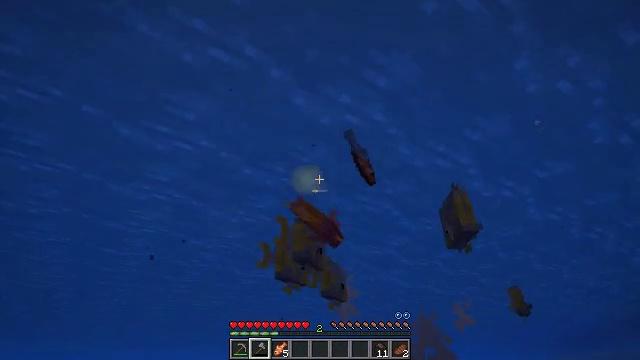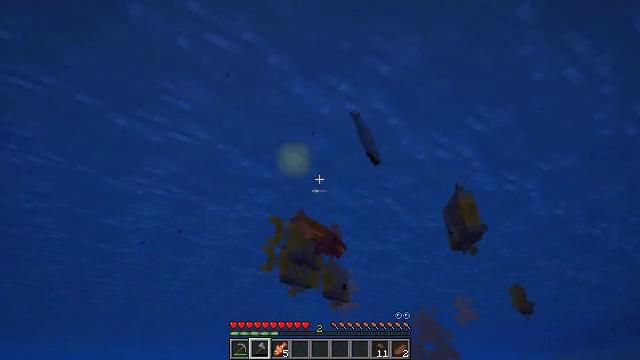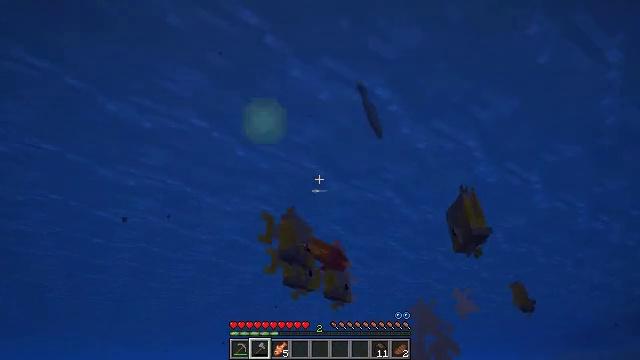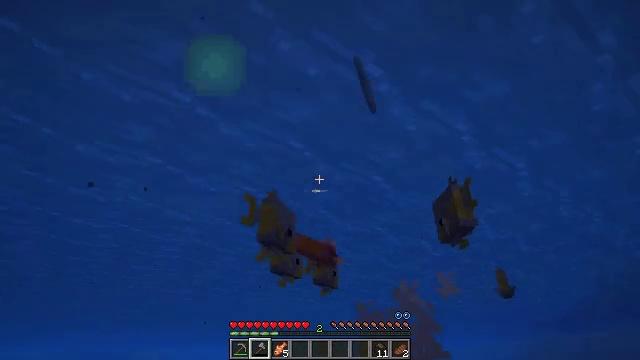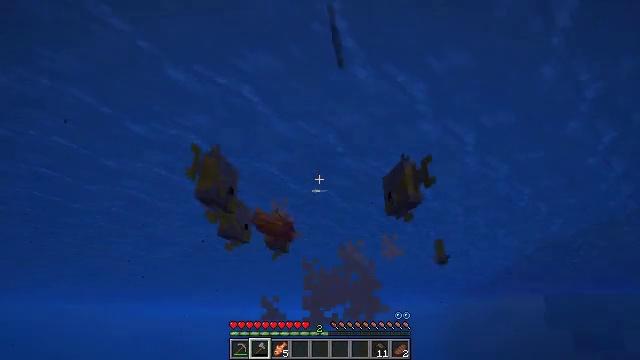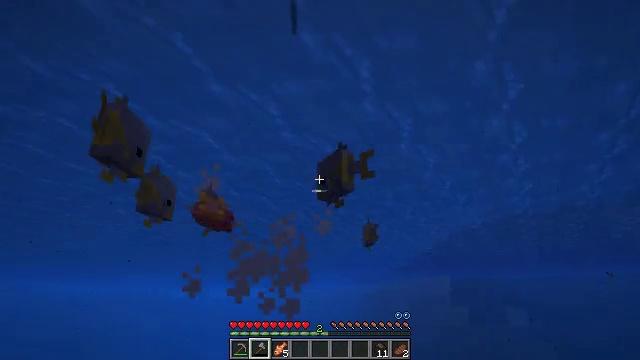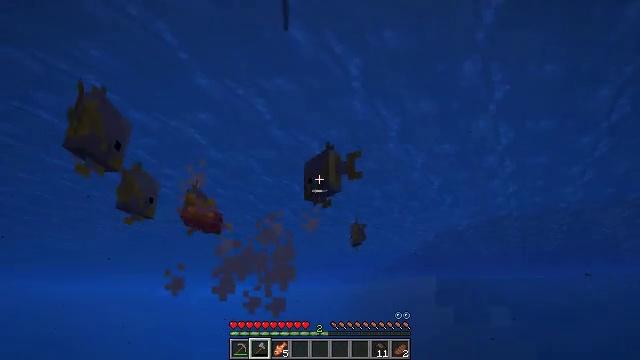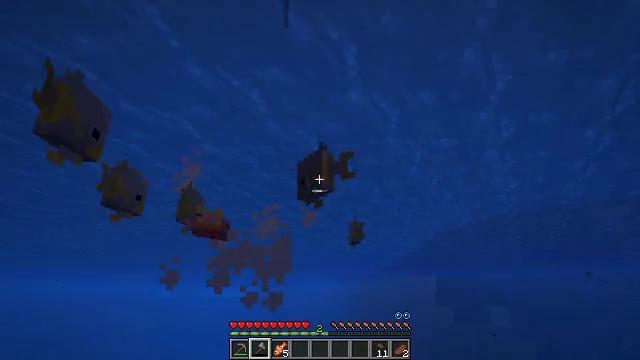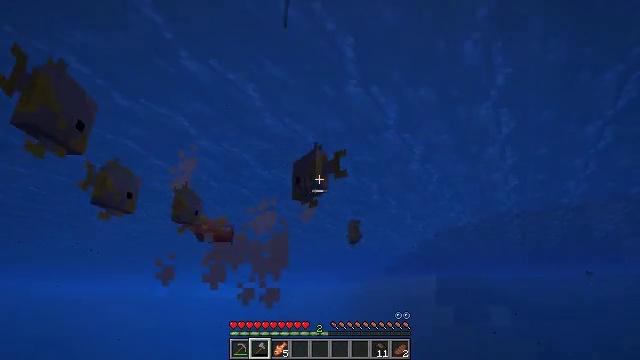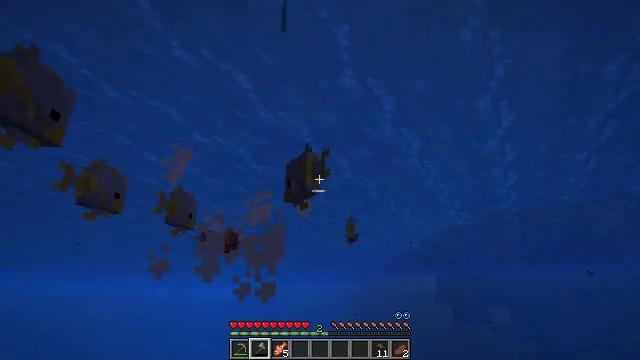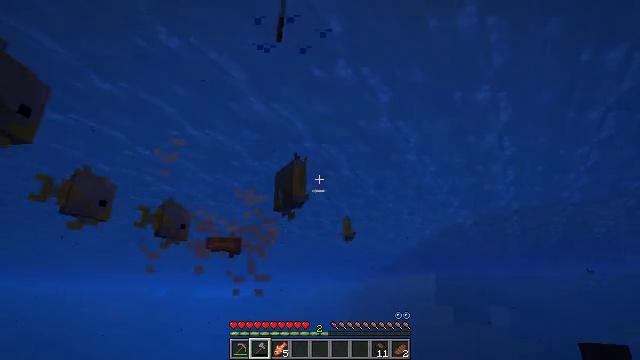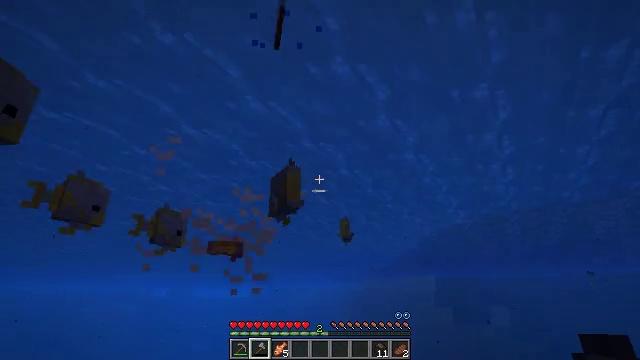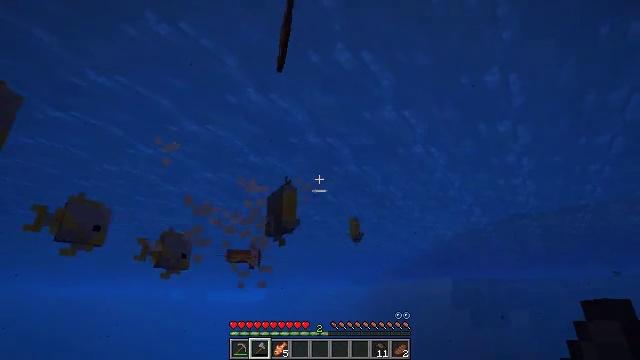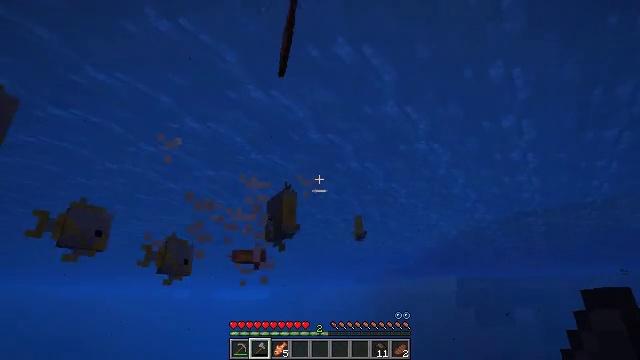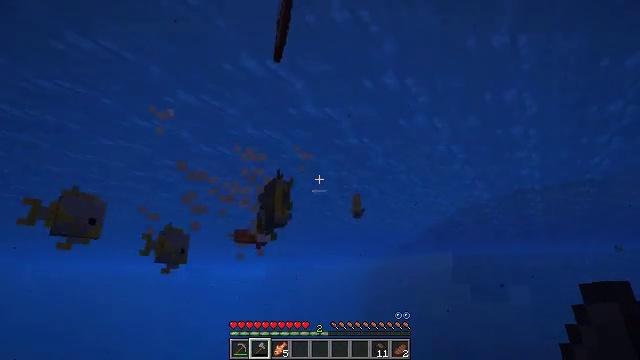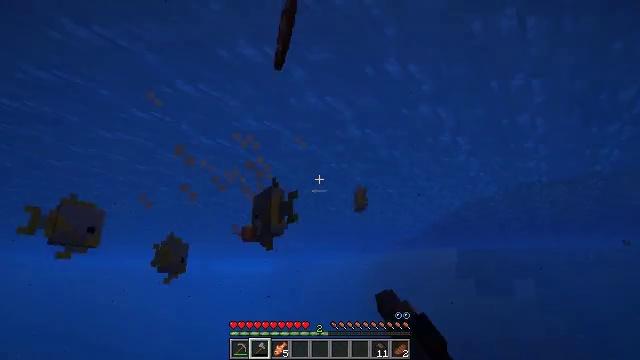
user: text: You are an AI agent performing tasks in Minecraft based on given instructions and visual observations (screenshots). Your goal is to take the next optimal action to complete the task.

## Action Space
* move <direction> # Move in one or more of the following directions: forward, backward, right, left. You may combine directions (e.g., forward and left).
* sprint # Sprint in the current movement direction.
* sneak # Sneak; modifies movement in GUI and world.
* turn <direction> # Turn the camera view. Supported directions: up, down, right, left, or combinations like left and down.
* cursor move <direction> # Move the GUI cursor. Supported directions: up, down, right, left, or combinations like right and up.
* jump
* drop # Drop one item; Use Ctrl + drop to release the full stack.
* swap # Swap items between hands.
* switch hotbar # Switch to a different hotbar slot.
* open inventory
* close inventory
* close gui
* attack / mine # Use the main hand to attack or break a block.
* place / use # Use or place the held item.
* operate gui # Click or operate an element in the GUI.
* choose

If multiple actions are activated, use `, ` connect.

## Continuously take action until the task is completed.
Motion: motion action
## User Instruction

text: Combat the tropical fish.
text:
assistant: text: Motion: move forward
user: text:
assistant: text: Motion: move forward and move right
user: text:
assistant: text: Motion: move forward and move right, turn right and down
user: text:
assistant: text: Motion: move forward and move right, turn right and down
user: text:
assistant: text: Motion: move forward and move right, turn right and down
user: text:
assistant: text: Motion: move forward and move right, turn right
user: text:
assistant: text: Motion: move forward and move right
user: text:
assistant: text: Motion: move forward and move right
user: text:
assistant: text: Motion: move forward and move right
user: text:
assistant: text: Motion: move forward and move right
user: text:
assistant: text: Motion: move forward and move right
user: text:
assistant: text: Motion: move forward, turn left
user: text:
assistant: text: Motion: move forward
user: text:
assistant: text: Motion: move forward, turn down, attack / mine
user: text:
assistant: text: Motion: move forward, attack / mine
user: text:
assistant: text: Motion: move forward, turn left, attack / mine
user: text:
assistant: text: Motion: move forward, turn left
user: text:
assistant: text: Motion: move forward
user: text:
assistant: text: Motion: move forward
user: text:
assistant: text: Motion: move forward, turn down
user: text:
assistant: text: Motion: move forward, turn down
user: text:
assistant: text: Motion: move forward, turn down
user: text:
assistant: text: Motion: move forward
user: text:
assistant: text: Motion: move forward
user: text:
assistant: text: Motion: move forward, turn left and down
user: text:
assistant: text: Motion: move forward, turn left and down
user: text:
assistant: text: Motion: move forward
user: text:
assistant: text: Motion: move forward, turn left and up
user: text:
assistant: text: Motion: move forward, turn left and up
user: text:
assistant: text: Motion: move forward, turn right and up